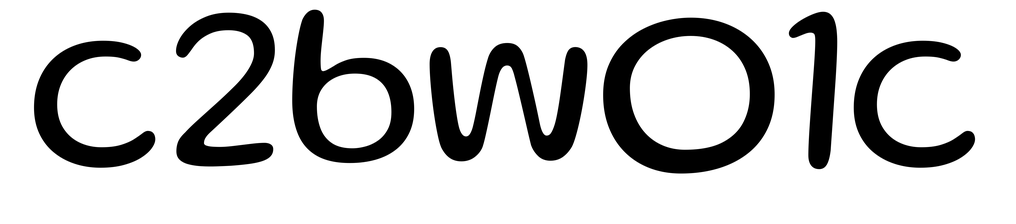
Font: Gluten_Light